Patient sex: F
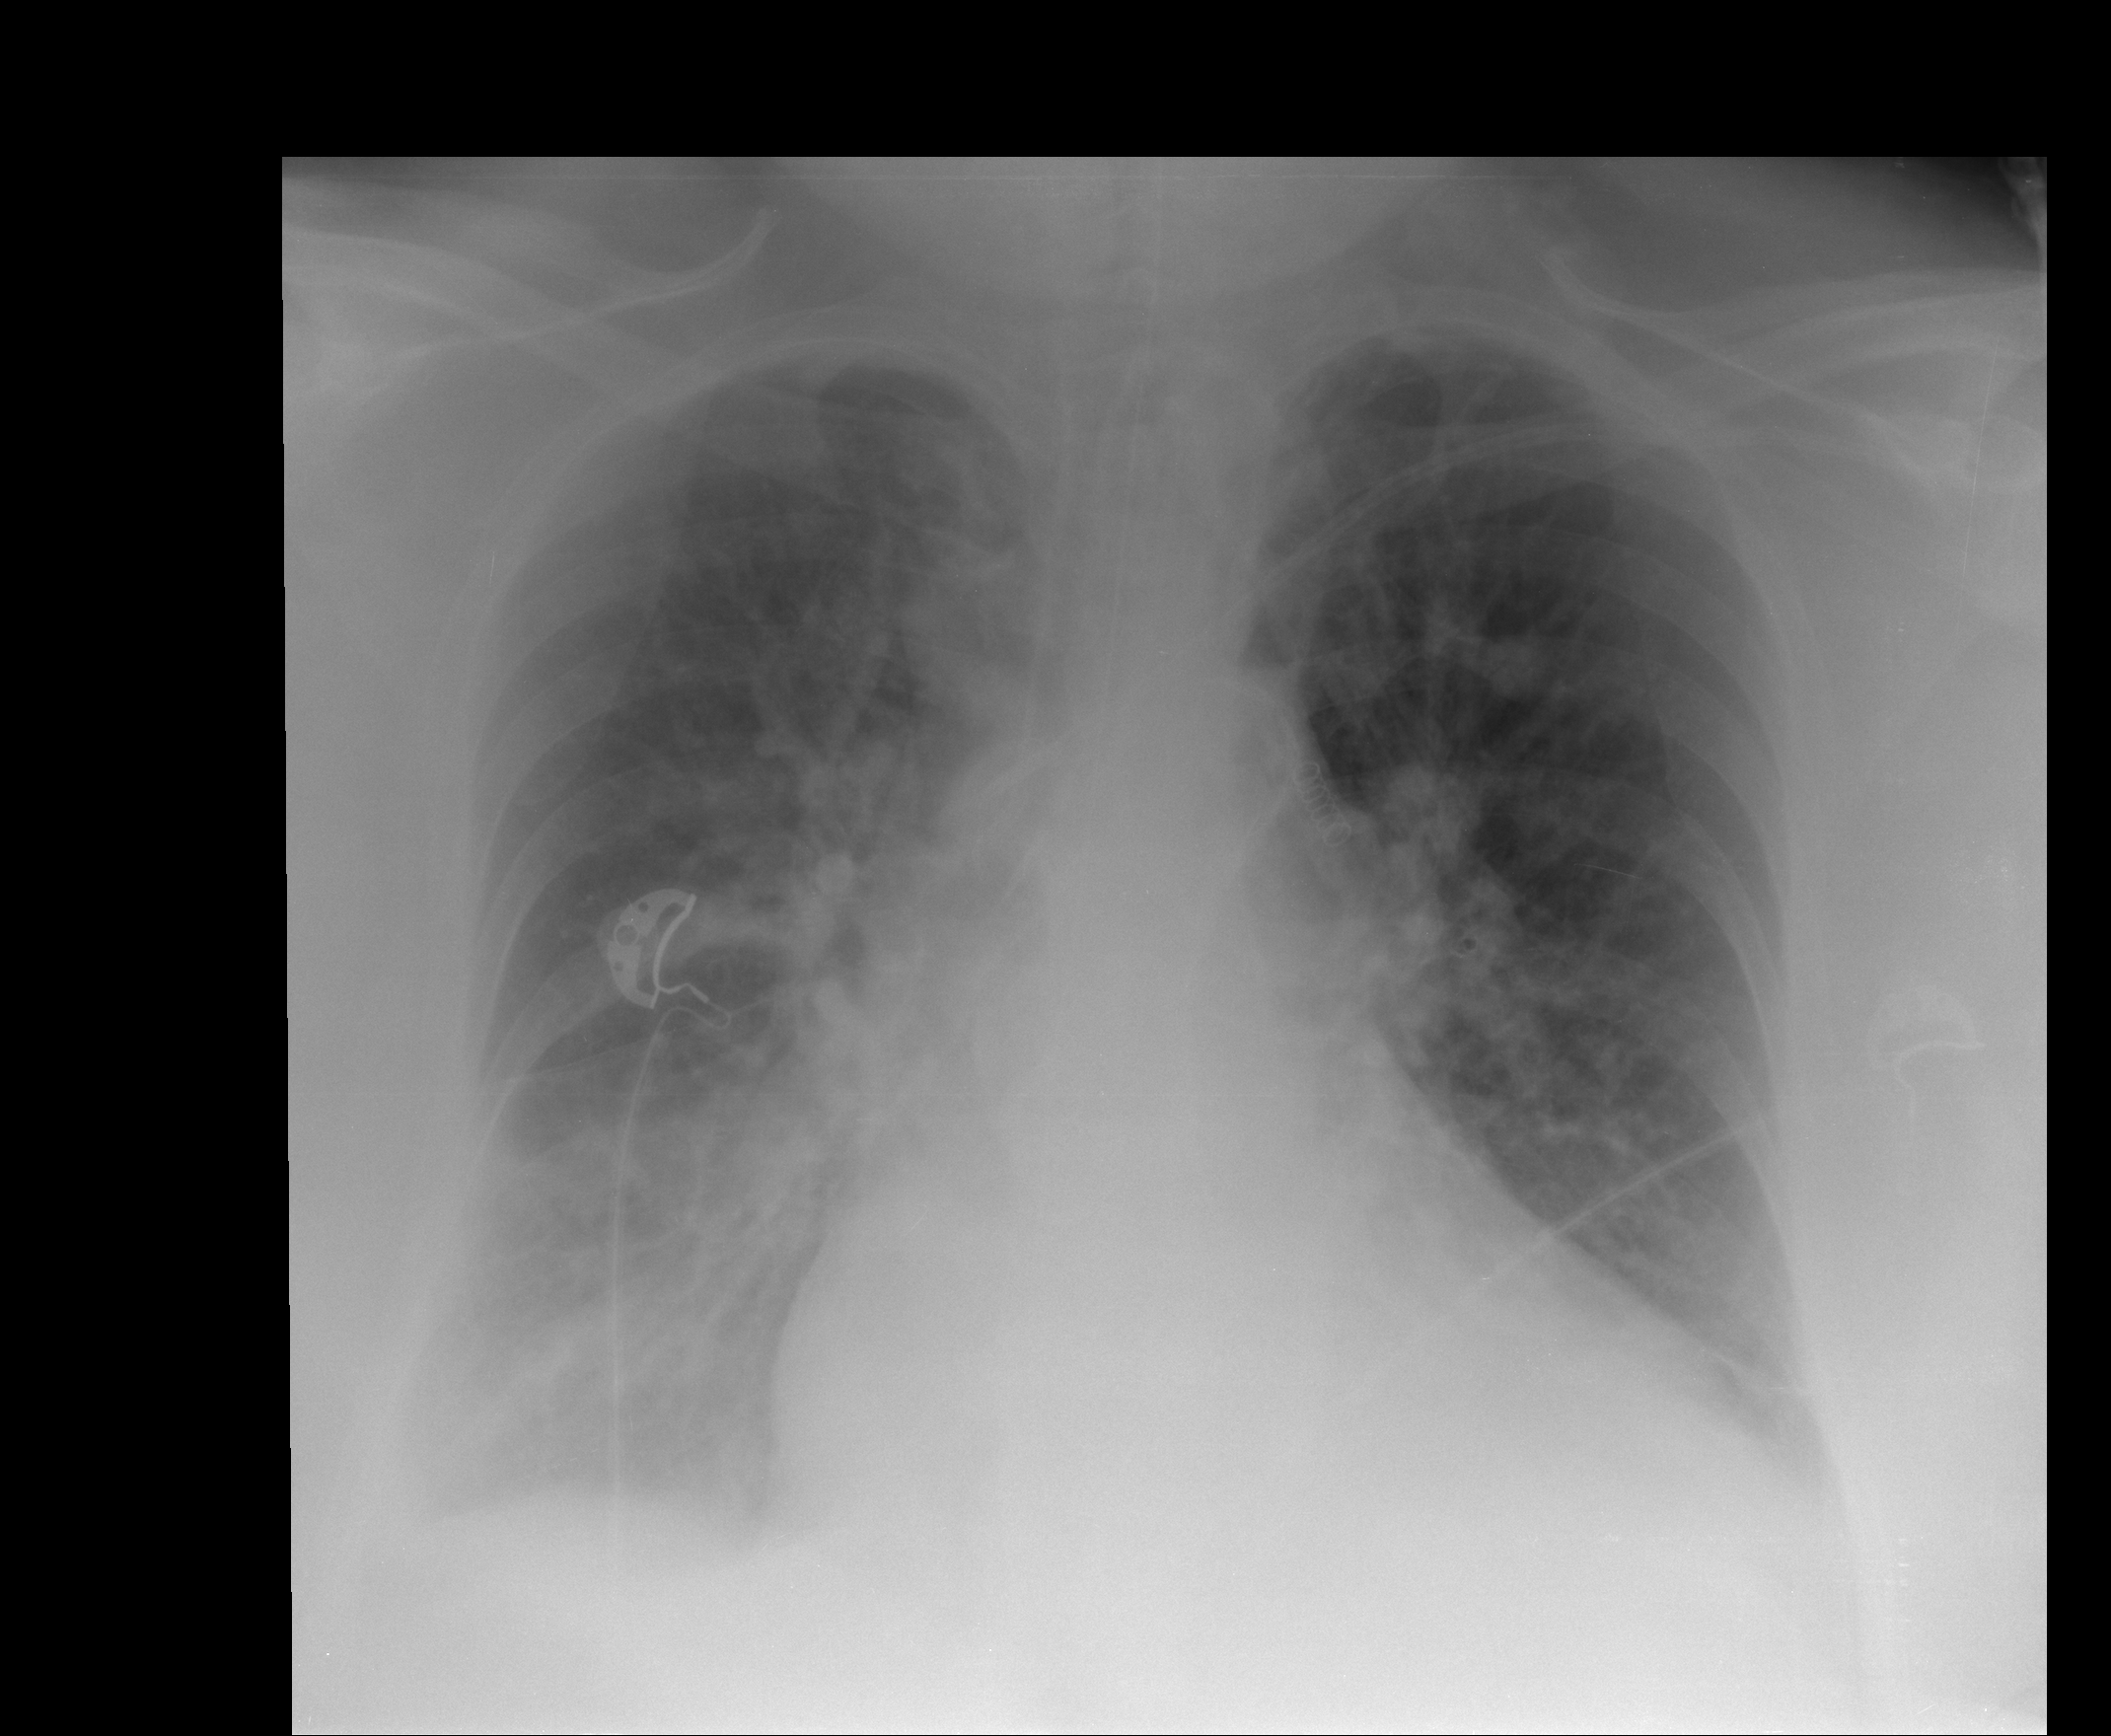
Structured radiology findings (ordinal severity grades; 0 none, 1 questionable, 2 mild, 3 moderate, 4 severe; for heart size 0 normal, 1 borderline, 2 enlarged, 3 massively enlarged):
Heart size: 2
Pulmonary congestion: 2
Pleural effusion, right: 3
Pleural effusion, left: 0
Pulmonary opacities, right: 0
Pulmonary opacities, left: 0
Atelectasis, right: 2
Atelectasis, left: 0